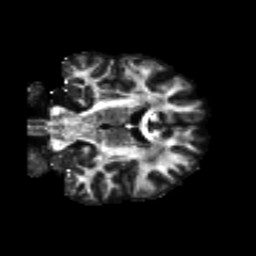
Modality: FA
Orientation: coronal
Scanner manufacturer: siemens
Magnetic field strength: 3 T
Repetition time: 4.16 s
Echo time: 0.0806 s